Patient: sex M, age 35
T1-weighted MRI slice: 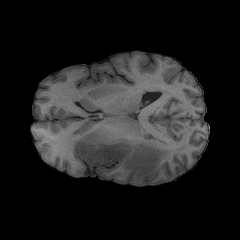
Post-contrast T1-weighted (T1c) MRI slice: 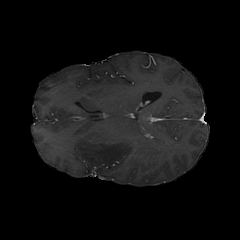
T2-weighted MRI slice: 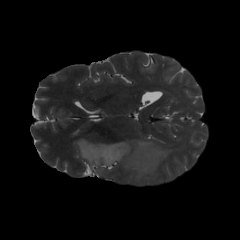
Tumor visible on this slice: yes
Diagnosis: Astrocytoma, IDH-mutant
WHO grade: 4